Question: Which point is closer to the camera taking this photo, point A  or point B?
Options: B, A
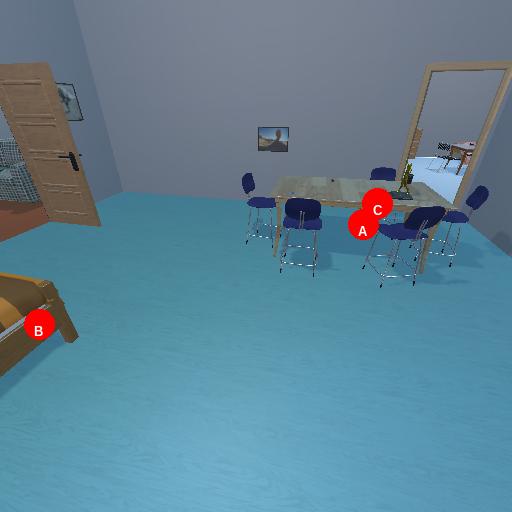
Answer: B